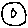
Label: circle